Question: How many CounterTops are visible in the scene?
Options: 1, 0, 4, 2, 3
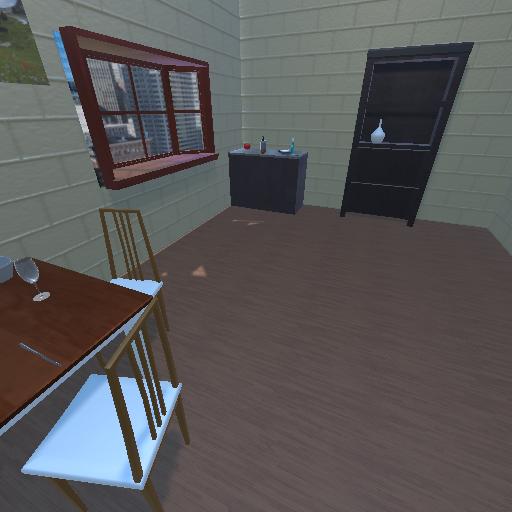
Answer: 1